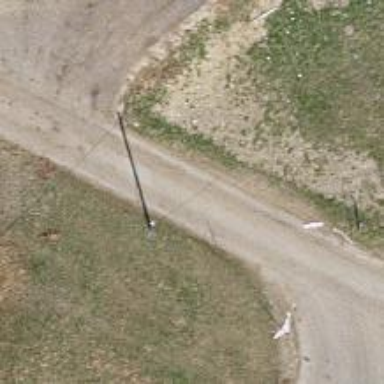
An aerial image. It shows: Power pole.